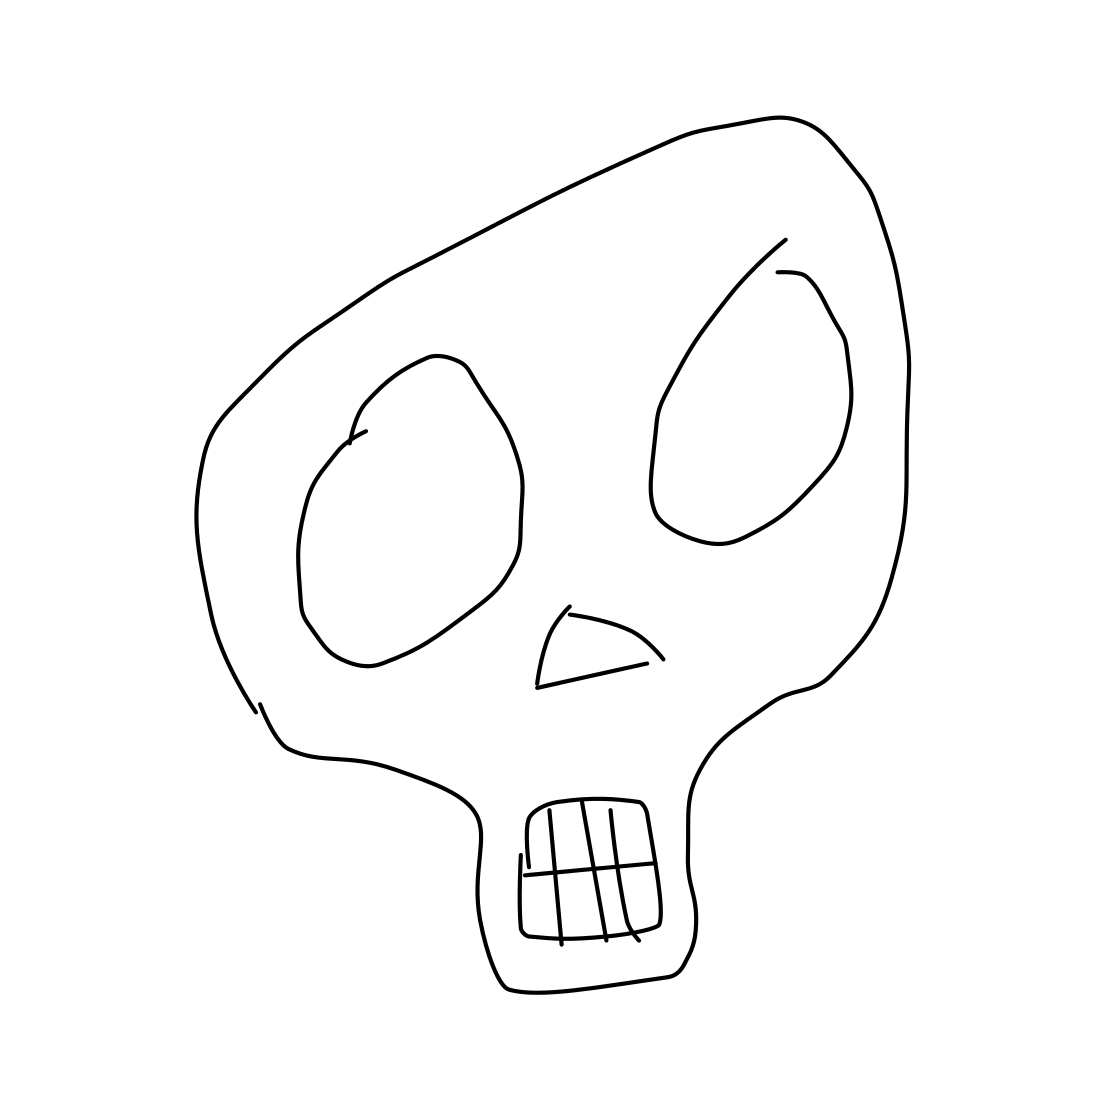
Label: skull